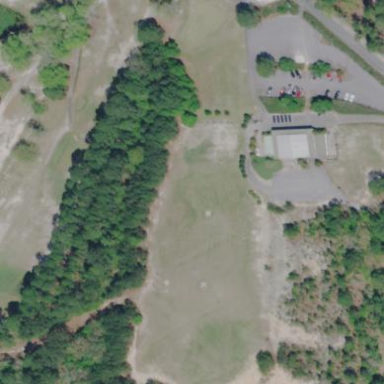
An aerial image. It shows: Golf fairway surrounded by grass.